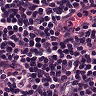
Metastatic tissue present: no